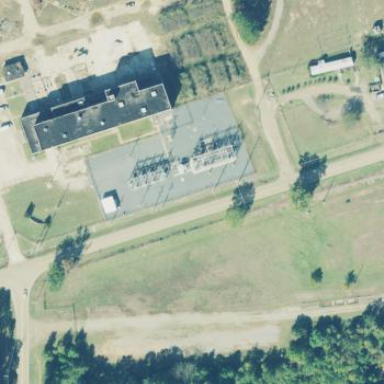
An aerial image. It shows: Distribution power substation secured by fence.